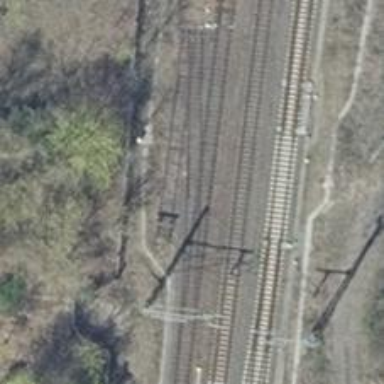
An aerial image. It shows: Unused railway yard.